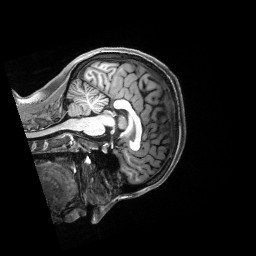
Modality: T1w
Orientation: sagittal
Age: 20
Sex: female
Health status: healthy
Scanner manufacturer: siemens
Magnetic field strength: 3 T
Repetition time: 2.5 s
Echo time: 0.00222 s